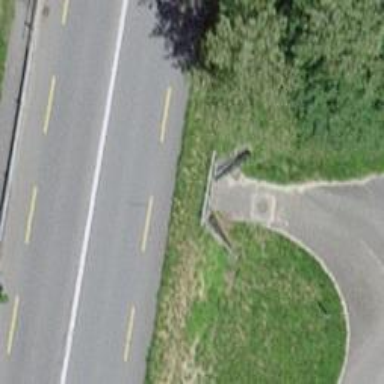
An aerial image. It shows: Residential road with tunnel.